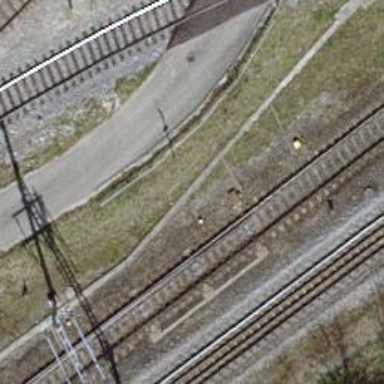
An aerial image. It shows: Railway track with contact lines for electrification.